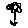
Label: flower